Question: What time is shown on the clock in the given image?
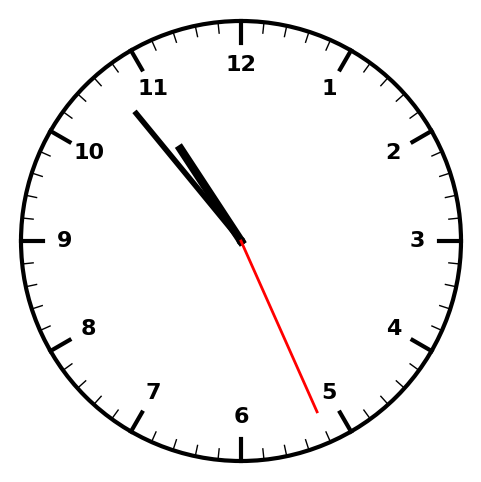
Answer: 10:53:26